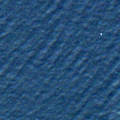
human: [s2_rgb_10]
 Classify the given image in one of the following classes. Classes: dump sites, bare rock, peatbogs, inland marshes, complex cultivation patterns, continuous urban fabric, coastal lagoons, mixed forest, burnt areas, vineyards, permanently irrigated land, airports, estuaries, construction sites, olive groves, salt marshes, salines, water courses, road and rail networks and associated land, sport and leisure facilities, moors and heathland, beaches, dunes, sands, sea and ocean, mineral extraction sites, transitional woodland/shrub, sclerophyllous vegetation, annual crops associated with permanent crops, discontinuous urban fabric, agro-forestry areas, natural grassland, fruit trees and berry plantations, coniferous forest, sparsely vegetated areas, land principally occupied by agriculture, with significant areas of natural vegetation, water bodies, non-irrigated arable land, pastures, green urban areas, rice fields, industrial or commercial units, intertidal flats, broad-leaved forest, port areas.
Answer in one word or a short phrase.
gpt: sea and ocean